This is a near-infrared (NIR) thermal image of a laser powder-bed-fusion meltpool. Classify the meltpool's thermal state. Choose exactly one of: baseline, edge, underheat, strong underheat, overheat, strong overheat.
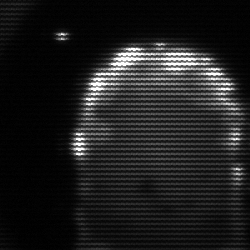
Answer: baseline